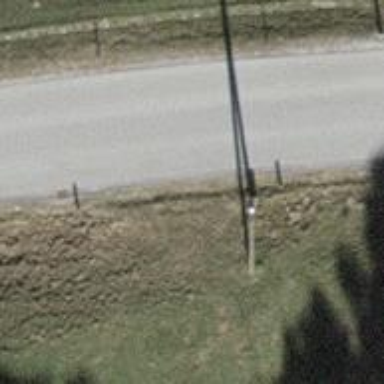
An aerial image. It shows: Power pole.